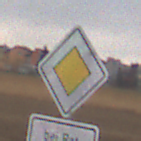
Verkehrszeichen: Vorfahrtsstrasse
Zusatzzeichen unten: HinweisDurchVerbaleAngabe5
Umgebung: Outdoor, RoadRail
Tageszeit: Midday
Wetter: Overcast
Licht: Natural
Jahreszeit: NotSpecified
Kontrast: LowContrast